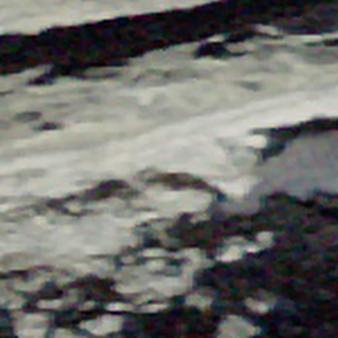
Label: other